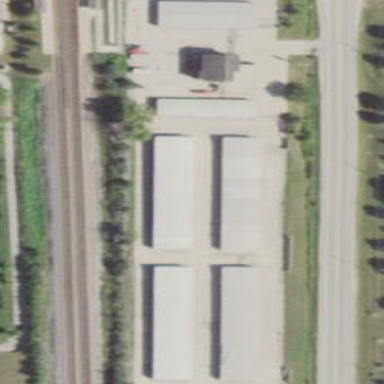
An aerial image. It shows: Storage rental shop.